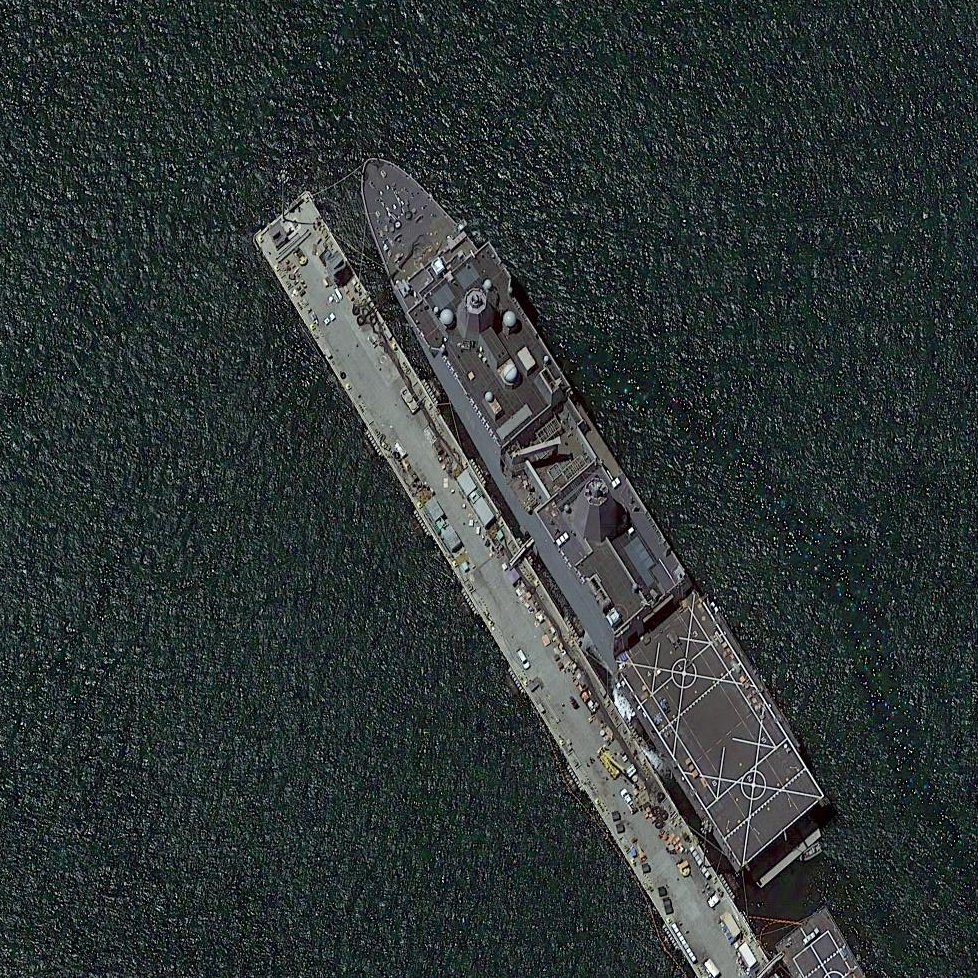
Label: combat